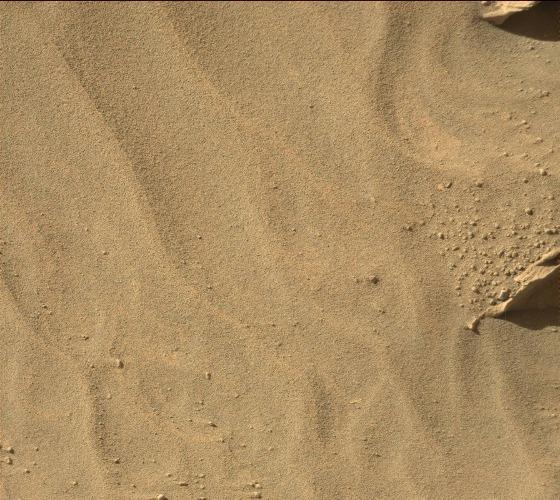
Terrain classes present: Gravel / Sand / Soil, Rock, Shadow